Interaction volume radius: 10 \u00c5
Interaction volume height: 10 \u00c5
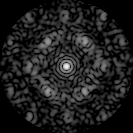
Disorder parameter: 0.6493